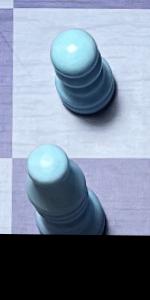
Label: Bishop_White